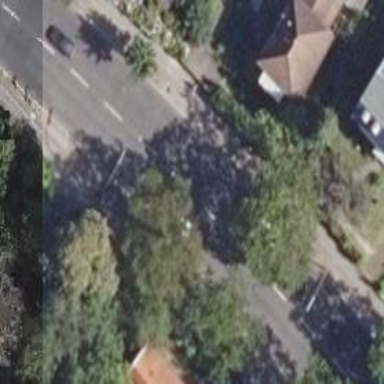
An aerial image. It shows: Primary highway with asphalt surface. It has sidewalks on both sides and separate tracks for cyclists in both directions.